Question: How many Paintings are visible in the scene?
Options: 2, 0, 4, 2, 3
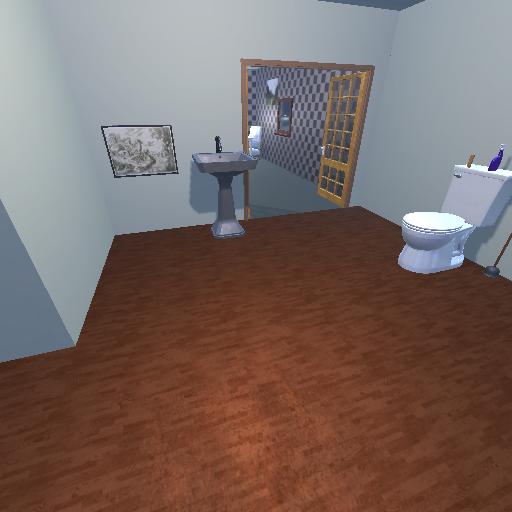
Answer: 2